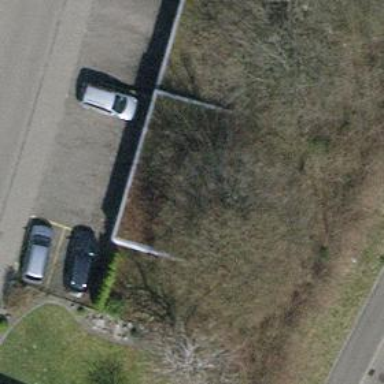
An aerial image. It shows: Flat-roofed garage.